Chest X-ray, AP view. Patient: 45 years old, sex M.
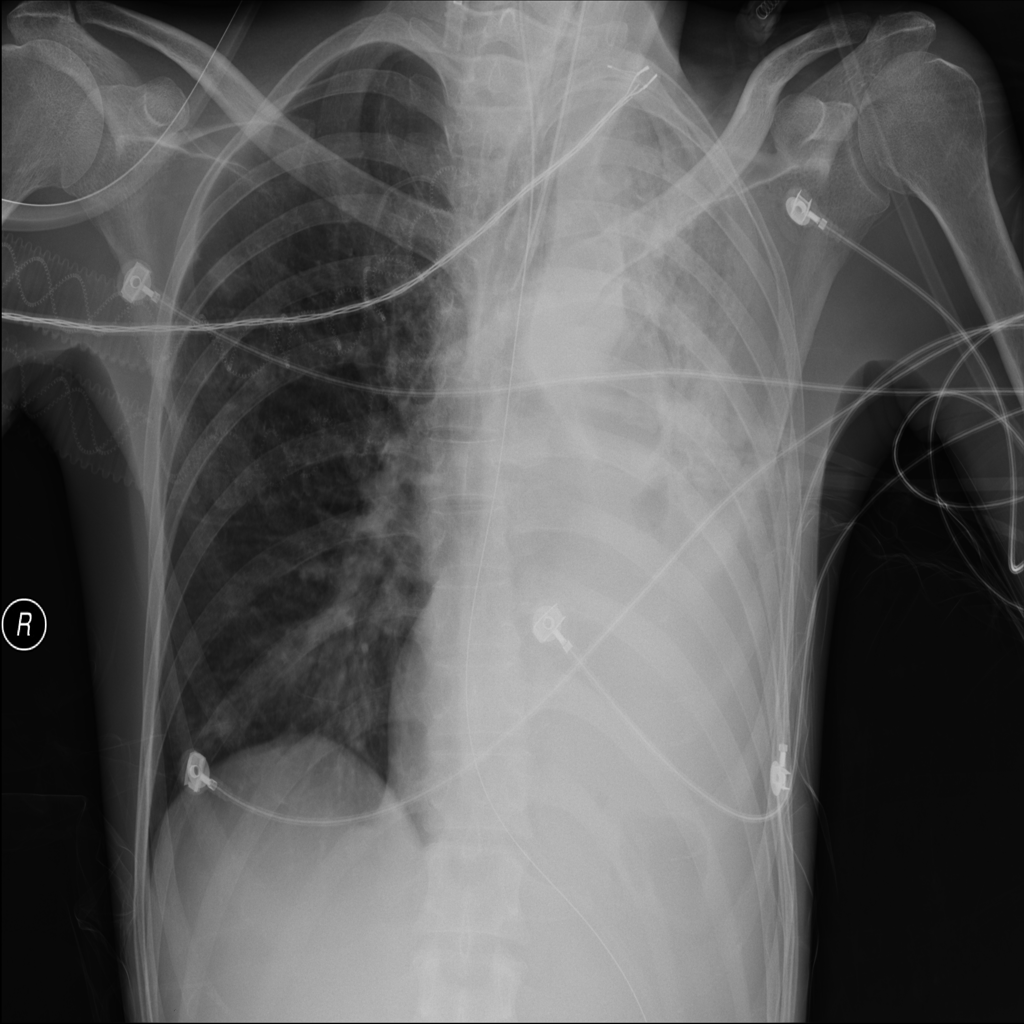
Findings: Atelectasis